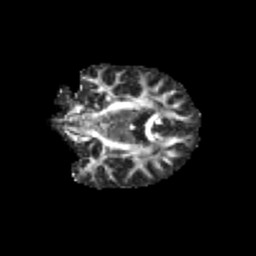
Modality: FA
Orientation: coronal
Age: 11
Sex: female
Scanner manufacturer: siemens
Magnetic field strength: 3 T
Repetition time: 3.8 s
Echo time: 0.07 s